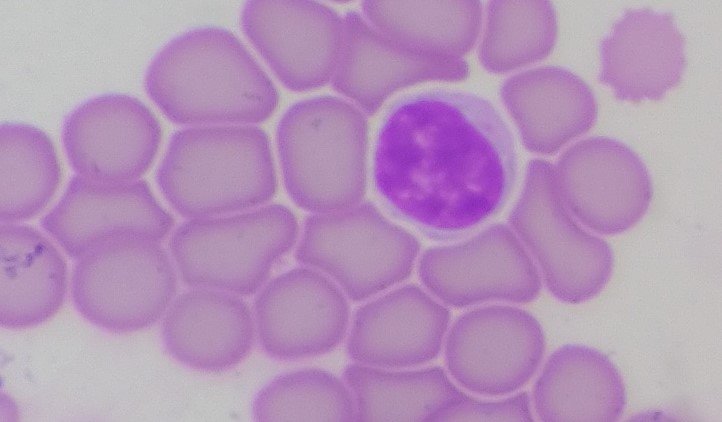
White blood cell type: Lymphocyte